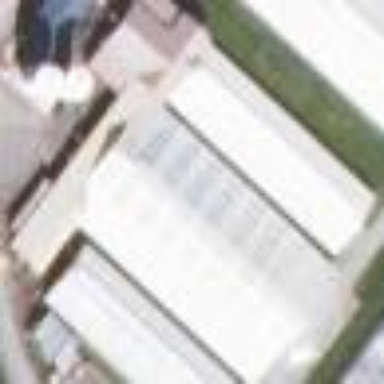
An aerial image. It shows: Greenhouse.